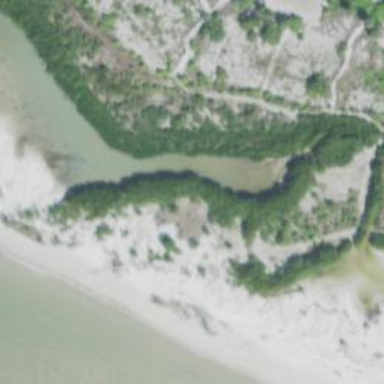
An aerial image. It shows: Wetland area dominated by mangroves.